Question: I need to make google recaptcha responsive not with transform scale only with width 100% and other but not transform scale. I am Searching many other sites but many of them only use transform scale.
here is a image.

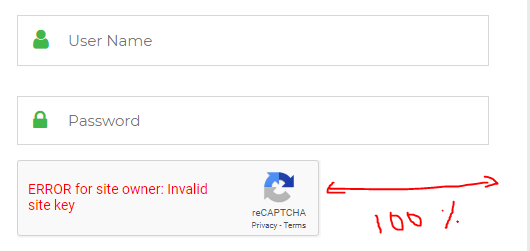
Answer: The problem with Google Recaptcha is, that it is loading in an IFrame, so styles do not apply.